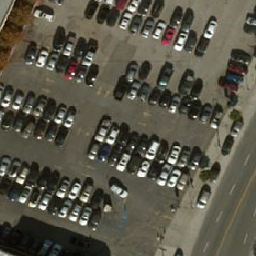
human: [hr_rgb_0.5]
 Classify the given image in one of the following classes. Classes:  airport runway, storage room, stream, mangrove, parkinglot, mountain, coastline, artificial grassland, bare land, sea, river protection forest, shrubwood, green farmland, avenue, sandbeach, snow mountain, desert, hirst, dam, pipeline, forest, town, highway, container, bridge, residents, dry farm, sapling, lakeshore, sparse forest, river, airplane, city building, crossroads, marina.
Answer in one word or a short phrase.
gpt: parkinglot